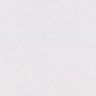
Metastatic tissue present: no